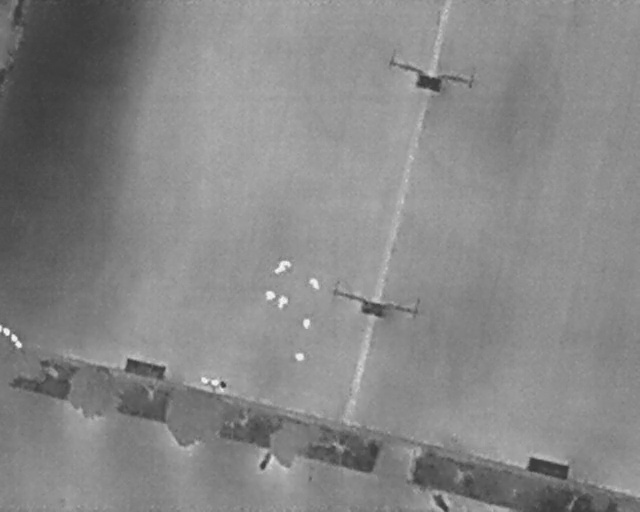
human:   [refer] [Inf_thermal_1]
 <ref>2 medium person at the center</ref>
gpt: <box>[[42, 50, 45, 53, 2], [42, 57, 45, 60, 2]]</box>

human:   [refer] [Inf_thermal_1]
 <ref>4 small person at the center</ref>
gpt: <box>[[47, 54, 50, 56, 157], [41, 56, 43, 58, 2], [46, 62, 48, 63, 2], [45, 68, 47, 70, 2]]</box>